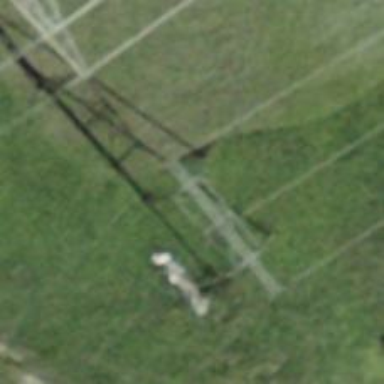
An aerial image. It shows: Power pole with crossing tower type.